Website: macys
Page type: customer-info-address
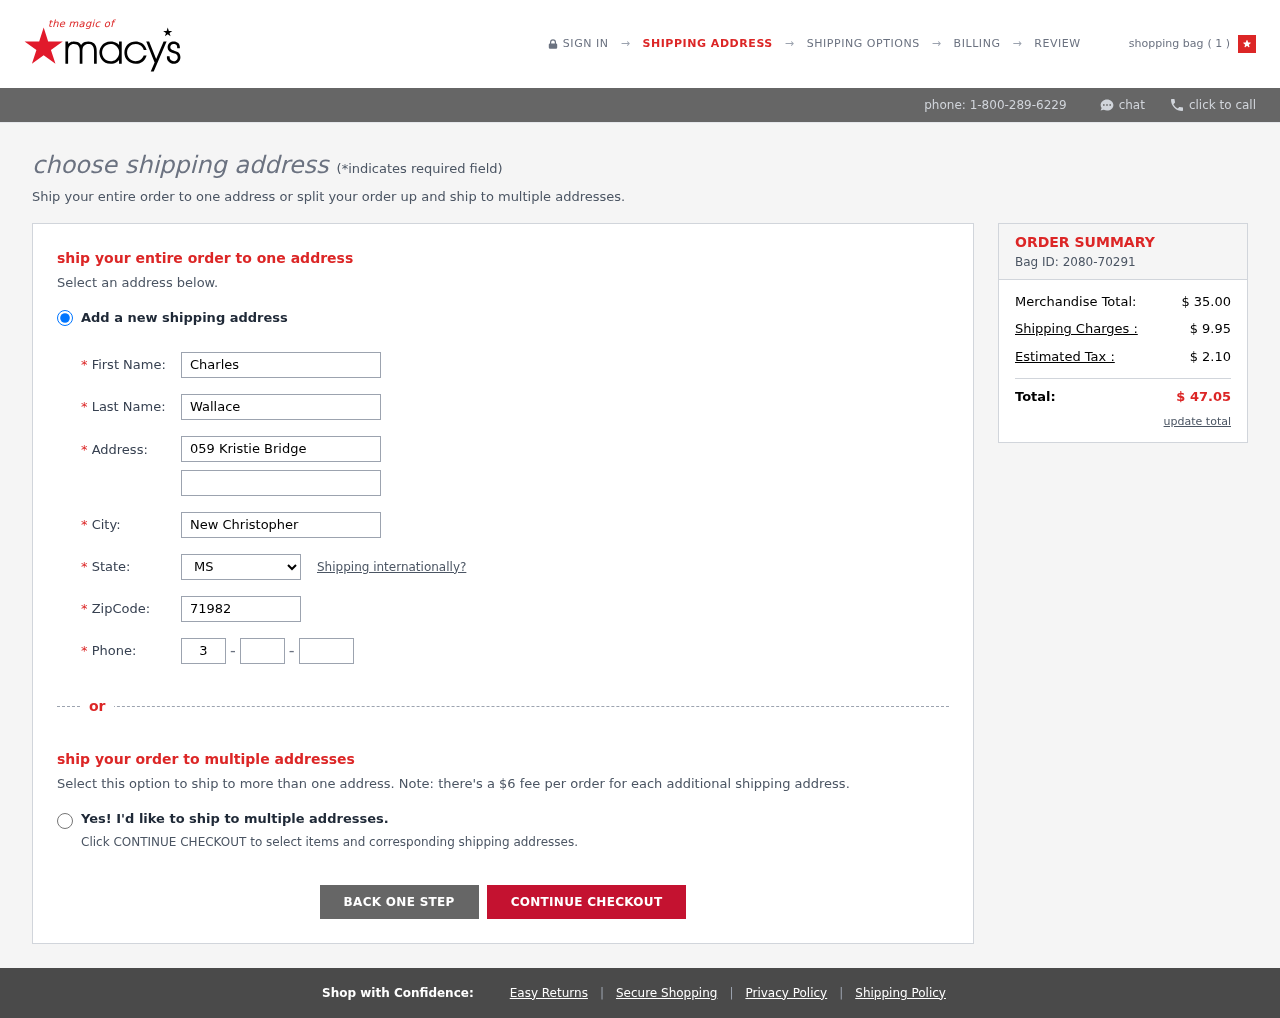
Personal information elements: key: PII_CITY
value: New Christopher
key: PII_FIRSTNAME
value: Charles
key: PII_LASTNAME
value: Wallace
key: PII_PHONE_AREA
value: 386
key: PII_PHONE_PREFIX
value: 797
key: PII_PHONE_SUFFIX
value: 1684
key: PII_POSTCODE
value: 71982
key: PII_STATE_ABBR
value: MS
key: PII_STREET
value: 059 Kristie Bridge
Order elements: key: ORDER_NUM_ITEMS
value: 1
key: ORDER_ID
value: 2080-70291
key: ORDER_SUBTOTAL
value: $ 35.00
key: ORDER_SHIPPING_COST
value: $ 9.95
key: ORDER_TAX
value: $ 2.10
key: ORDER_TOTAL
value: $ 47.05